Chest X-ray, AP view. Patient: 67 years old, sex M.
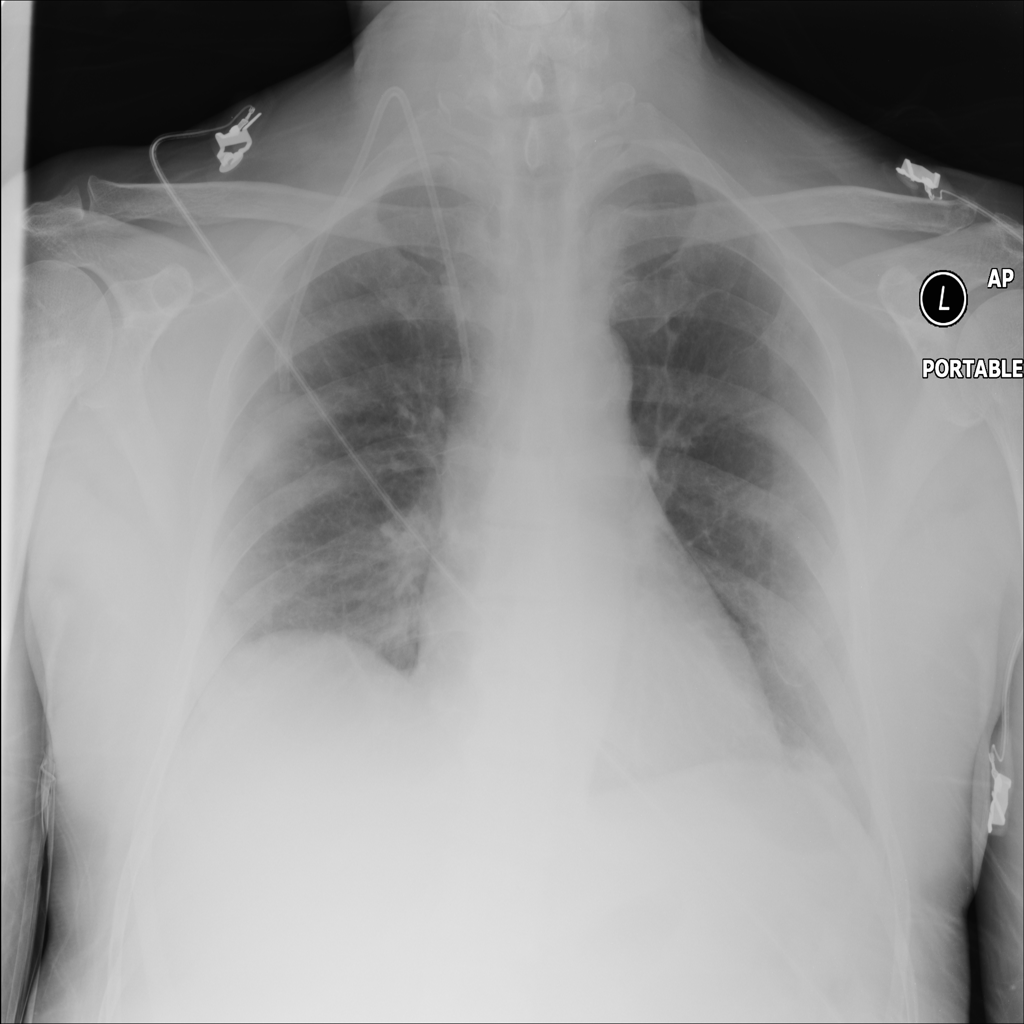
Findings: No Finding